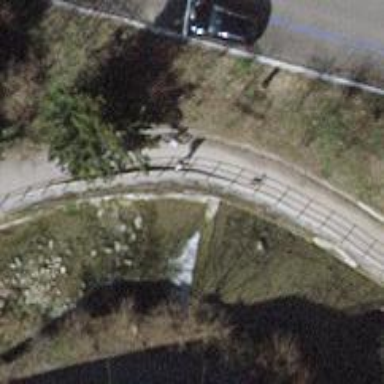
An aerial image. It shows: Compacted footway.